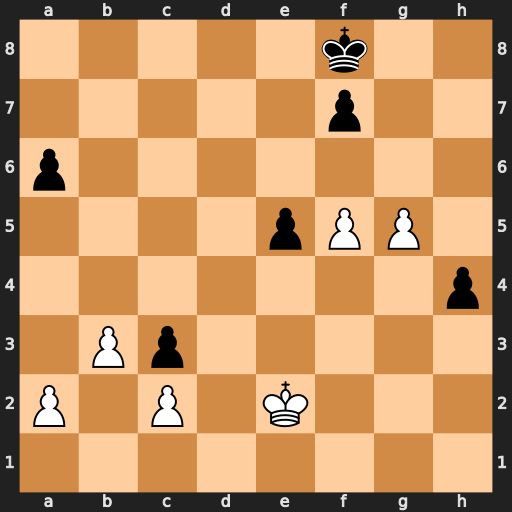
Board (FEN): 5k2/5p2/p7/4pPP1/7p/1Pp5/P1P1K3/8
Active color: w
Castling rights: -
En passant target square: -
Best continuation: Kf3 e4+ Kxe4 h3 Kf3